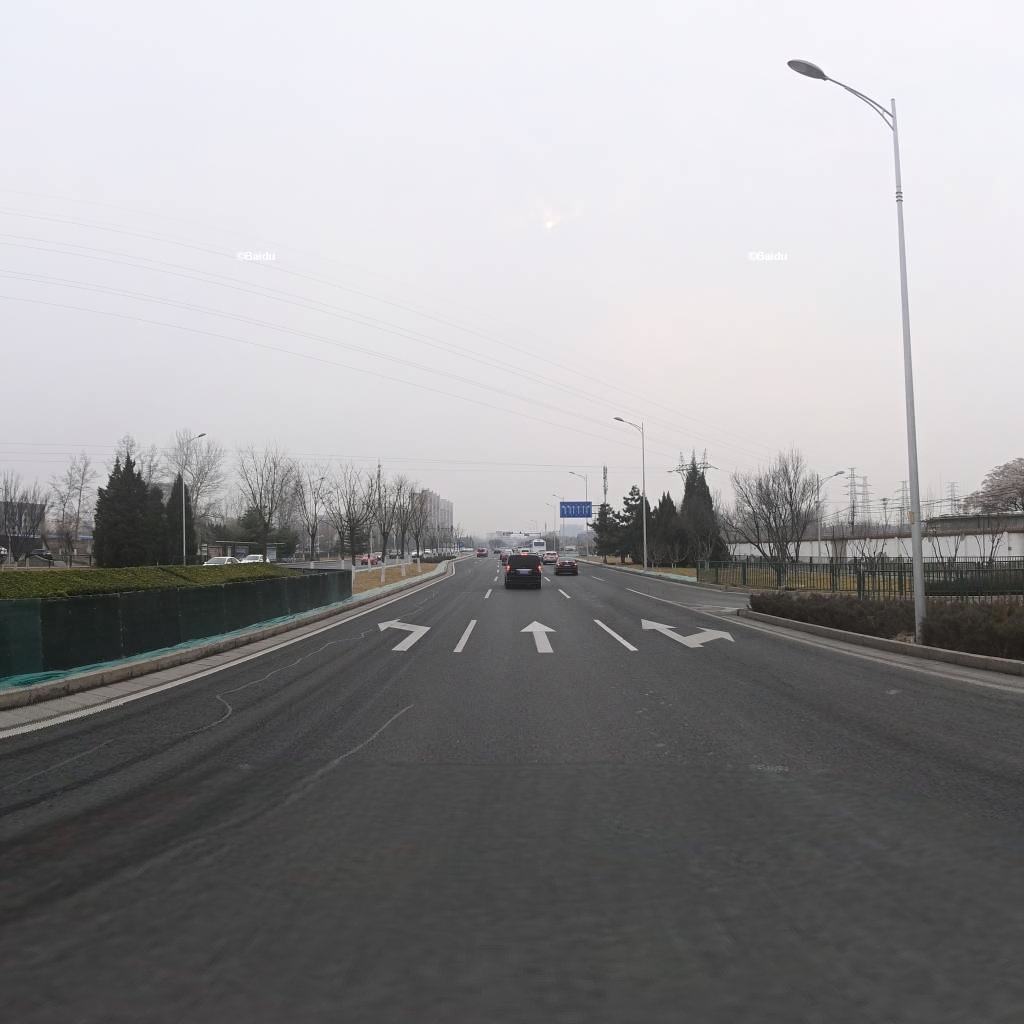
Region: Haidian
Road damage annotations: longitudinal patch, longitudinal patch